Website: lowes
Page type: payment
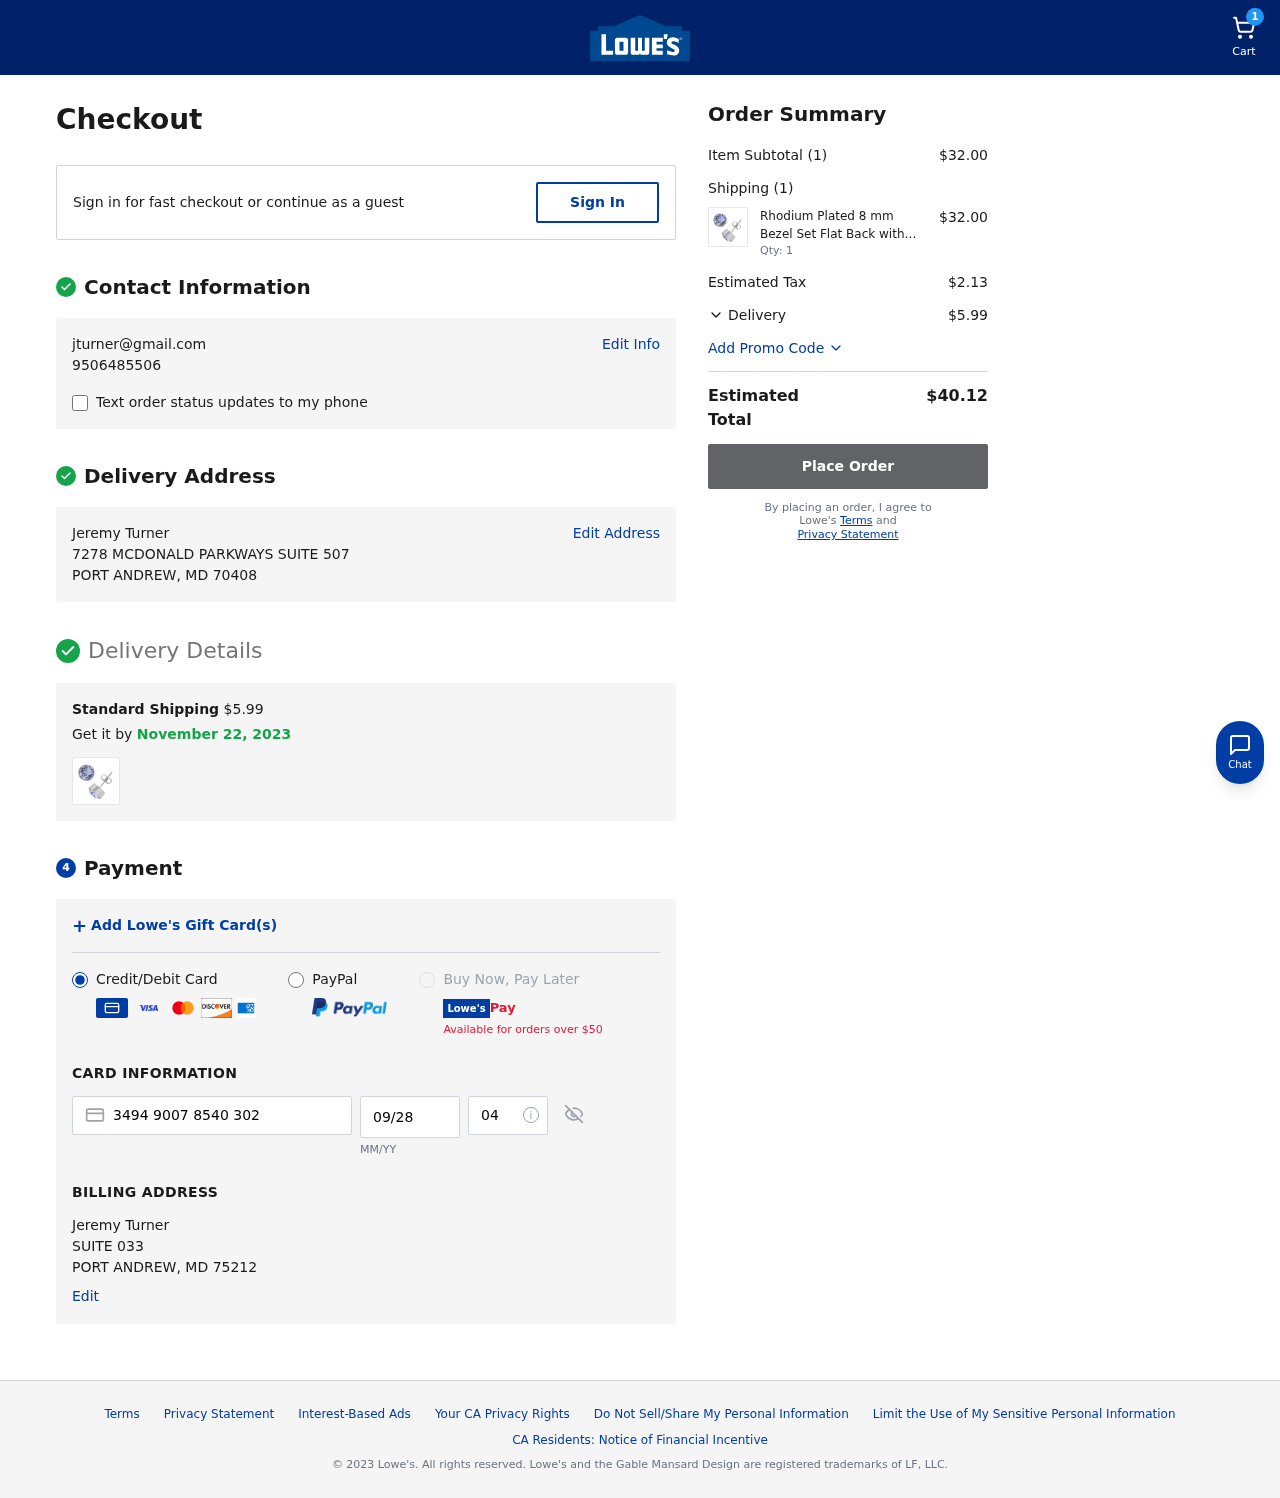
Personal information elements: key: PII_CARD_CVV
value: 0452
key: PII_CARD_EXPIRY
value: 09/28
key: PII_CARD_NUMBER
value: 3494 9007 8540 302
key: PII_CITY_STATE_ZIP2
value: PORT ANDREW, MD 75212
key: PII_EMAIL
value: jturner@gmail.com
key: PII_FULLNAME
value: Jeremy Turner
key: PII_FULLNAME2
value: Jeremy Turner
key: PII_PHONE
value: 9506485506
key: PII_STREET
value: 7278 MCDONALD PARKWAYS SUITE 507
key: PII_STREET2
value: SUITE 033
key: PII_CITY_STATE_ZIP
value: PORT ANDREW, MD 70408
Product elements: key: PRODUCT1_NAME
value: Rhodium Plated 8 mm Bezel Set Flat Back with Light Sapphire Swarovski Crystals Stud Earrings
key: PRODUCT1_PRICE
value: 32
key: PRODUCT1_QUANTITY
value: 1
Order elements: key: ORDER_NUM_ITEMS
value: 1
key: ORDER_SHIPPING_COST
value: $5.99
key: ORDER_DELIVERY_DATE
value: November 22, 2023
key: ORDER_SUBTOTAL
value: $32.00
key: ORDER_NUM_ITEMS2
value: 1
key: ORDER_TAX
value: $2.13
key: ORDER_SHIPPING_COST2
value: $5.99
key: ORDER_TOTAL
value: $40.12